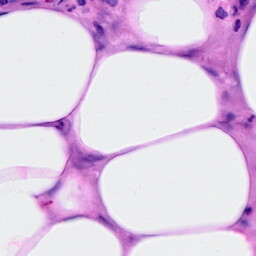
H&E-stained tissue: Breast